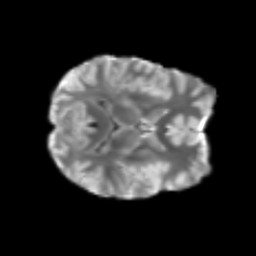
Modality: T2w
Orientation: axial
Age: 25
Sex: female
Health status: healthy
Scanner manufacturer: siemens
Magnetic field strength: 3 T
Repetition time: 3.6 s
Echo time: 0.0964 s